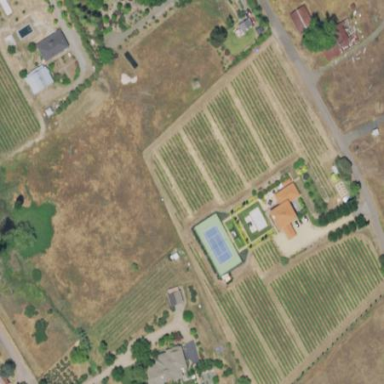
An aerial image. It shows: Vineyard with wine grapes as the main crop.